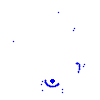
Particle: electron